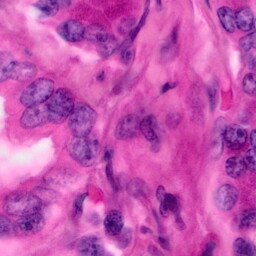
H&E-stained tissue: Pancreatic